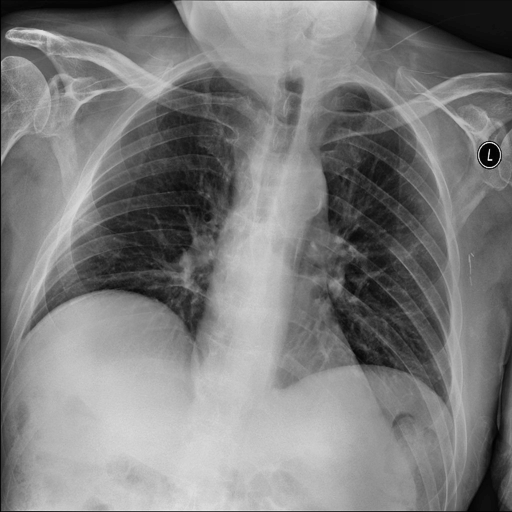
Finding: NORMAL